Interaction volume radius: 5 \u00c5
Interaction volume height: 10 \u00c5
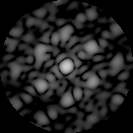
Disorder parameter: 0.487